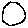
Label: circle